Question: I'm using SOAPEngine in my application and im having some problems in parsing xml data. I am getting this before my output "Incorrect NSStringEncoding value 0x0000 detected. Assuming NSASCIIStringEncoding. Will stop this compatiblity mapping behavior in the near future."
the SOAP request i call is
'''
soap = [[SOAPEngine alloc] init];
soap.delegate = self;
soap.actionNamespaceSlash = YES;
soap.authorizationMethod = SOAP_AUTH_CUSTOM;
soap.header = [NSString stringWithFormat:@"<userCredentials xmlns="http://tempuri.org/"><userName>swm</userName><passWord>swm123</passWord></userCredentials>"];
[soap setValue:@"6" forKey:@"staffId"];
[soap requestURL:@"http://swm20.evizontech.com/mobApp_WebServices/ws_getTaskListByAssignee.asmx"
soapAction:@"http://tempuri.org/GetTaskAssignedToMeList"];
'''
my output and XML for web service is shown in screen shot attached. Actual problem is i am getting extra double quotes on XML parsed NSdictionary. How can i solve this?
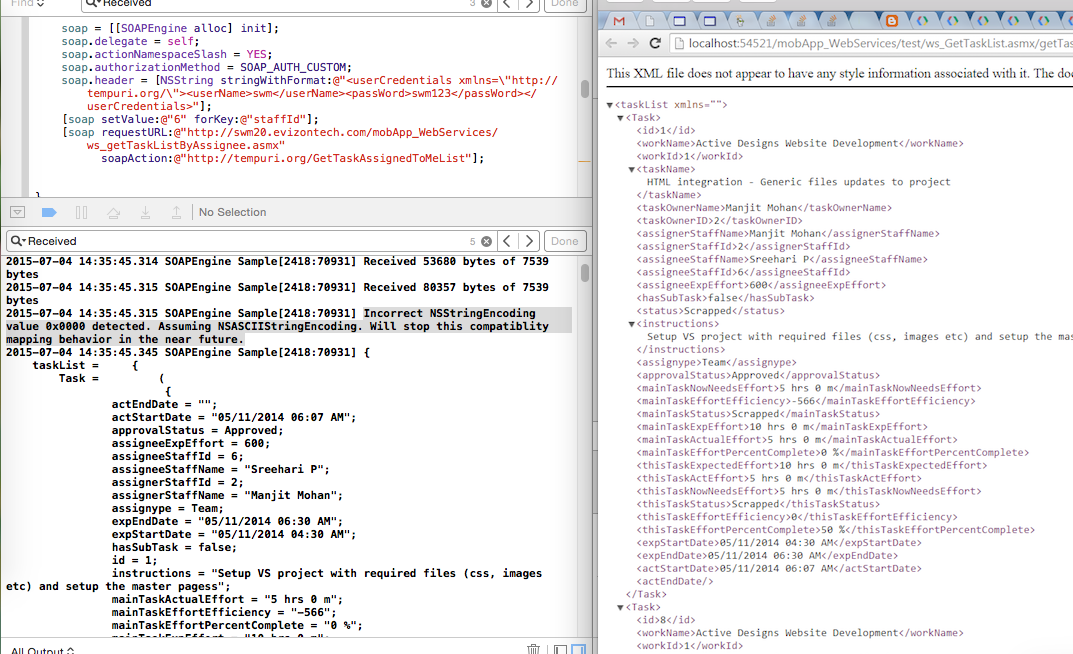
Answer: It was a bug in SOAPEngine, it was fixed in newer versions